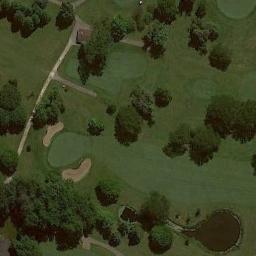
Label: golf_course